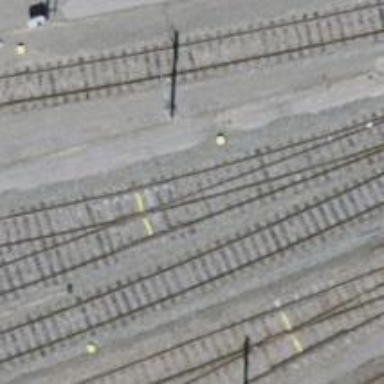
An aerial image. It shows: Siding railway track with electrified contact line.